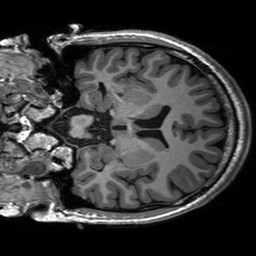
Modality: T1w
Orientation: coronal
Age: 19
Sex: female
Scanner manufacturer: siemens
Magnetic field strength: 3 T
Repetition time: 2.53 s
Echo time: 0.00227 s